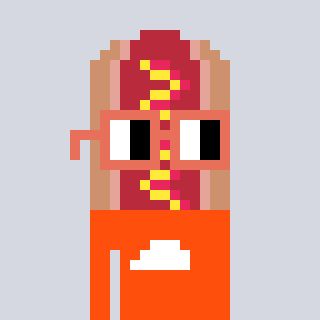
a pixel art character with square orange glasses, a hotdog-shaped head and a orange-colored body on a cool background